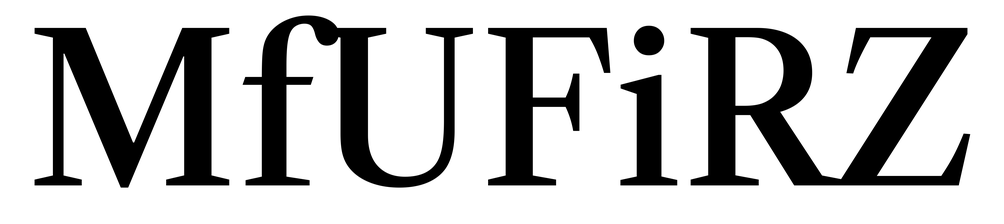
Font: LibreCaslonText_Medium